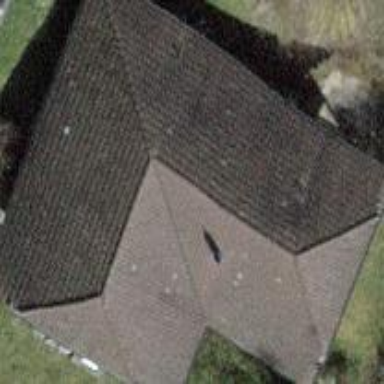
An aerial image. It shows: Building with tile roof.